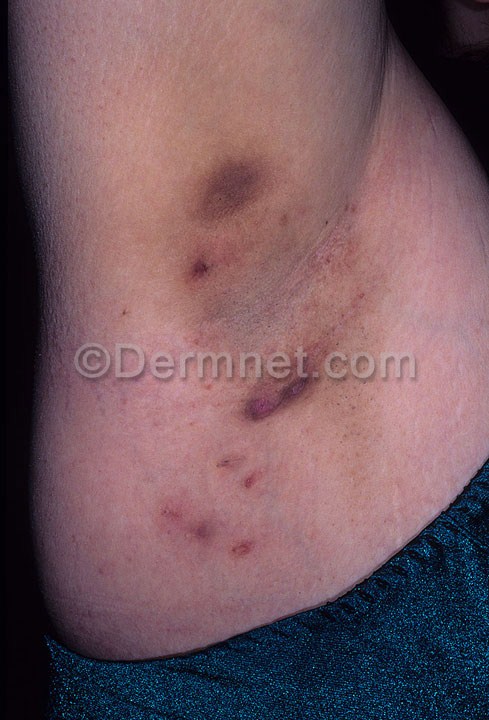
Disease: Acne and Rosacea Photos